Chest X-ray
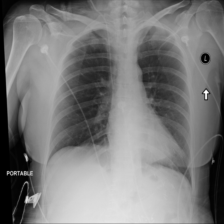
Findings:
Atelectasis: negative
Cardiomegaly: negative
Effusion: negative
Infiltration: negative
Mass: negative
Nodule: negative
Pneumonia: negative
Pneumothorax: negative
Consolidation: negative
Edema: negative
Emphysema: negative
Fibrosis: negative
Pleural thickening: negative
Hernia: negative